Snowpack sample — Snodgrass Mountain, Crested Butte, Colorado (2/4/25, 12:06 PM MST)
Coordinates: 38.923, -106.968
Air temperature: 35 °F
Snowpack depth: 80 cm
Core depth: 70 cm
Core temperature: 32 °F
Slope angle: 14°, slope face: 78°
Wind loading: low
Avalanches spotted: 0
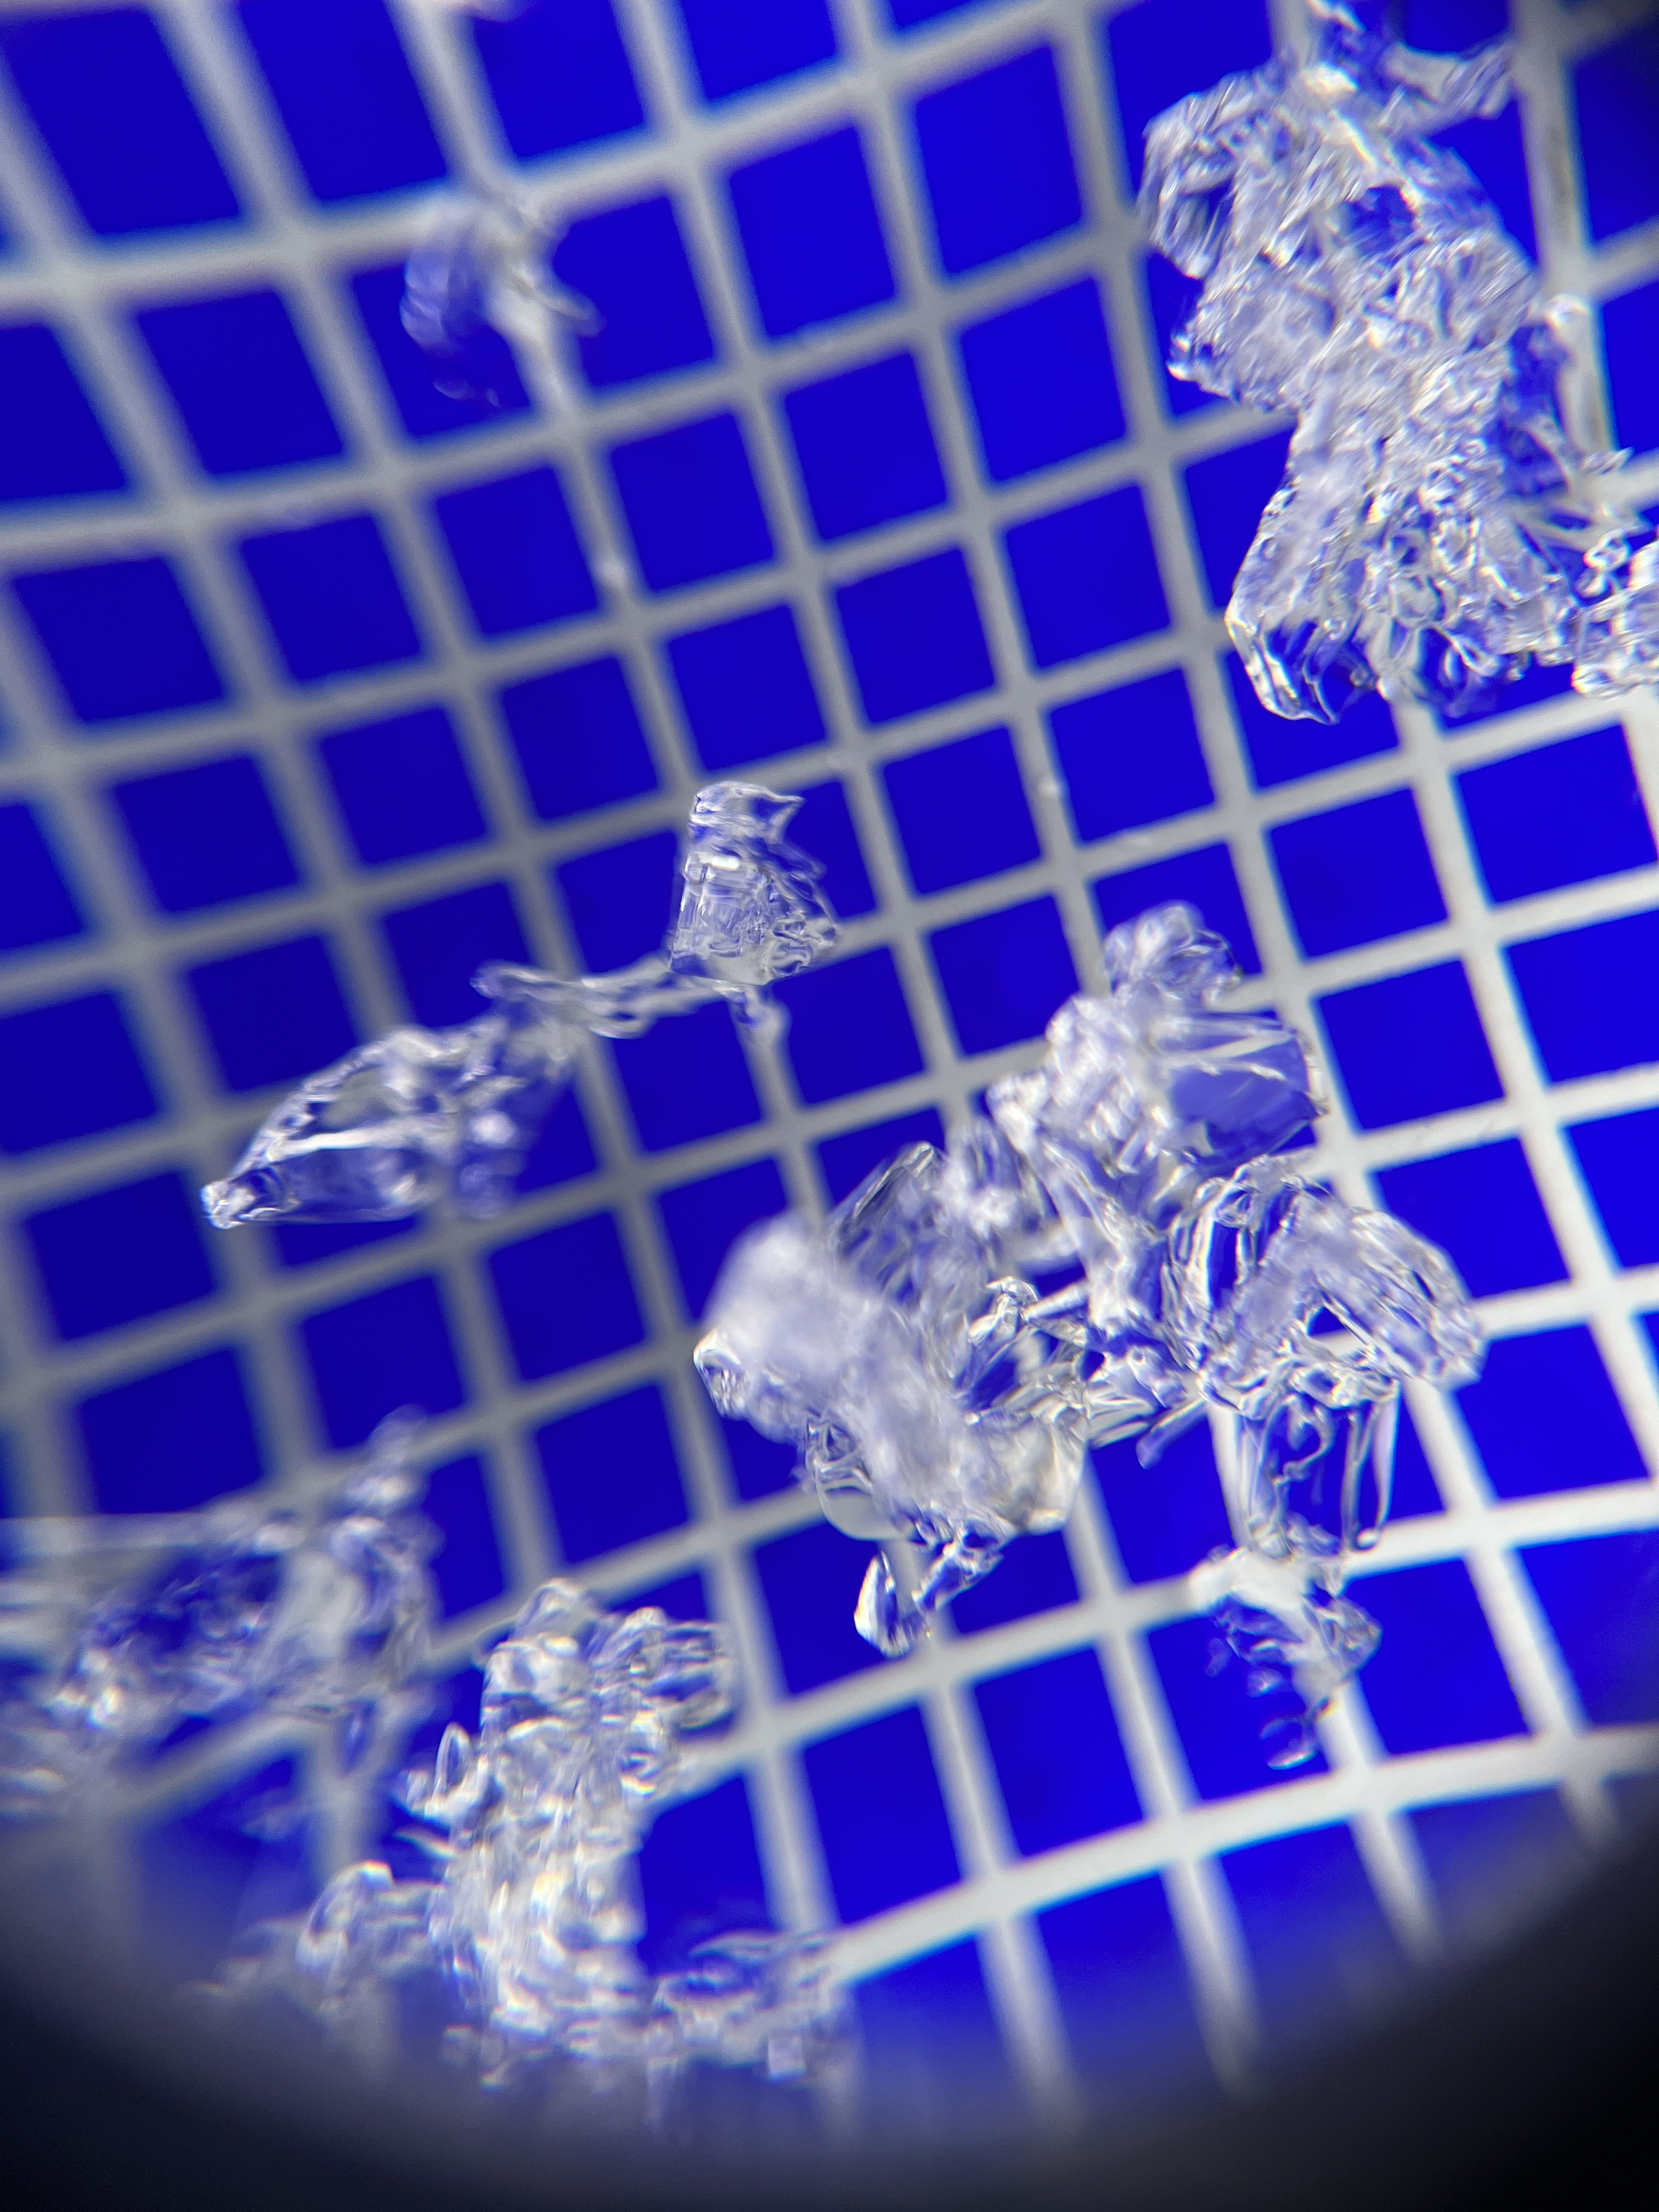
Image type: magnified_profile
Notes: No avalanches nearby, unusually warm weather for the last month reported by residents, Collected 25 yards from treeline